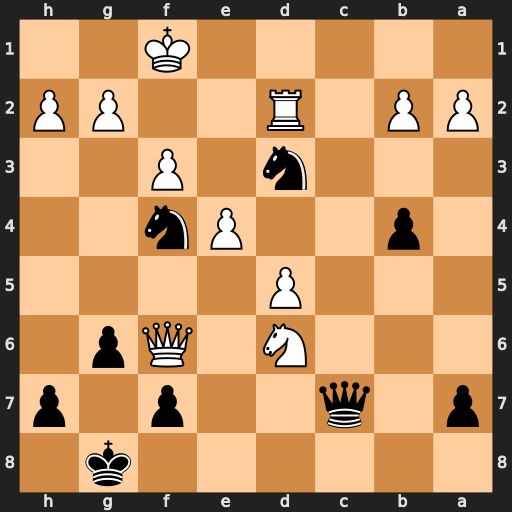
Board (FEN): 6k1/p1q2p1p/3N1Qp1/3P4/1p2Pn2/3n1P2/PP1R2PP/5K2
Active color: b
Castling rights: -
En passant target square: -
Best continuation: Qc1+ Rd1 Qxd1#